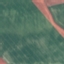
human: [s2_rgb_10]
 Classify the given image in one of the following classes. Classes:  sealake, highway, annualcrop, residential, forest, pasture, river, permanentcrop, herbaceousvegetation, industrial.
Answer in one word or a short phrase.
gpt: AnnualCrop